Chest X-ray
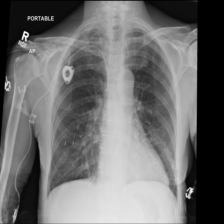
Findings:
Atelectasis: negative
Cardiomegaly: negative
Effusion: negative
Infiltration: negative
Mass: negative
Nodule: negative
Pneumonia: negative
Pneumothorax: negative
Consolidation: negative
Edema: negative
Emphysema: negative
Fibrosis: negative
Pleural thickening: negative
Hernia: negative